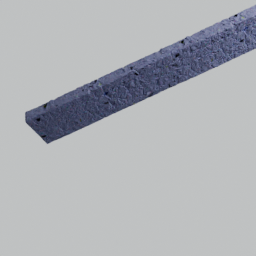
Label: architecture